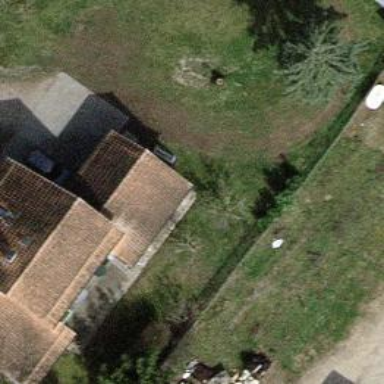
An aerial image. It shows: Garage.